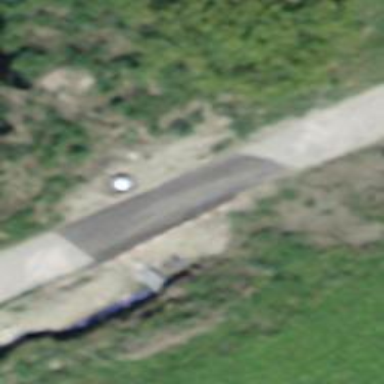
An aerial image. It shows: Unclassified road with asphalt surface and grade1 tracktype.